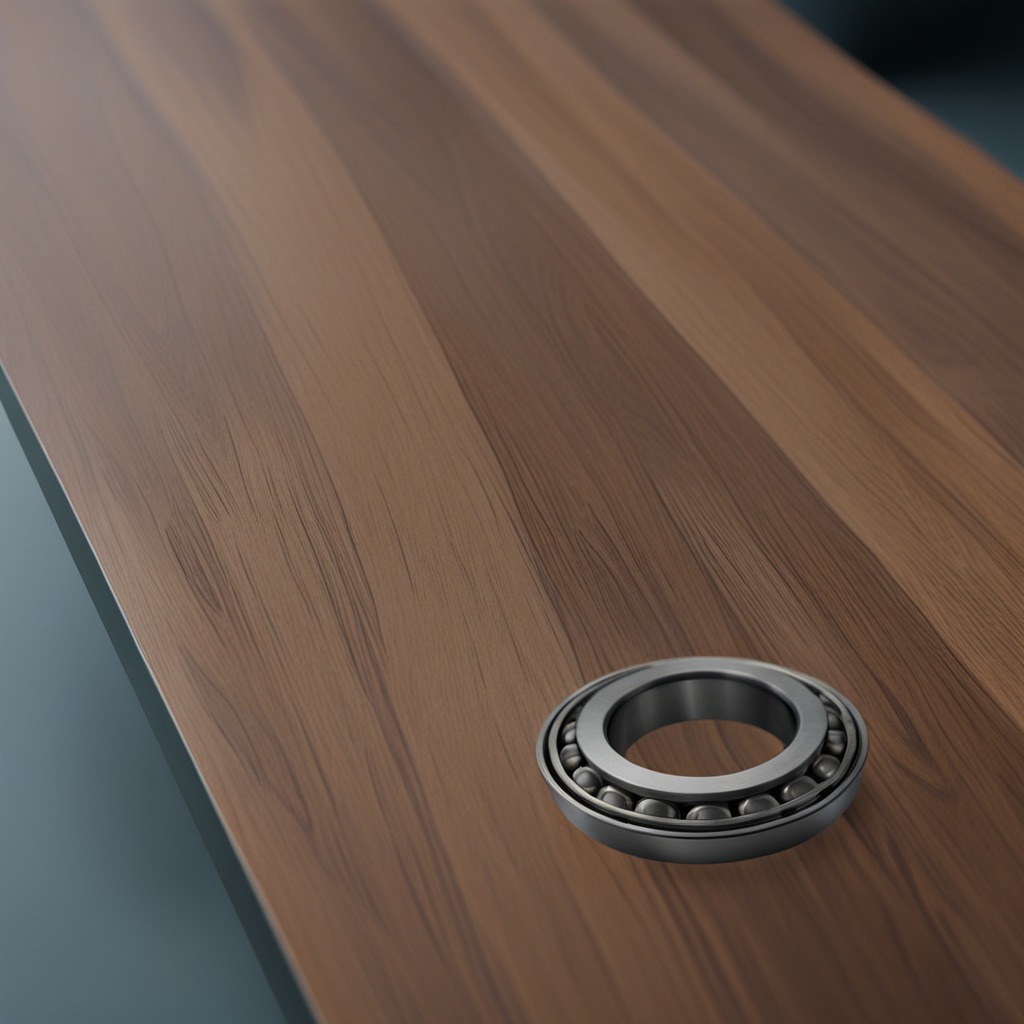
A metal ball bearing is lying on the table.